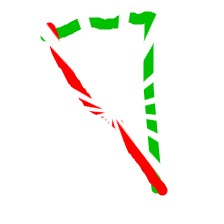
Shape: triangle